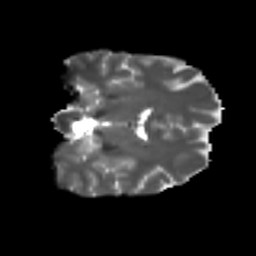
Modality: T2w
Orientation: coronal
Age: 29
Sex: female
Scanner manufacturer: ge
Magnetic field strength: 3 T
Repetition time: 7.8 s
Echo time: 0.0606 s